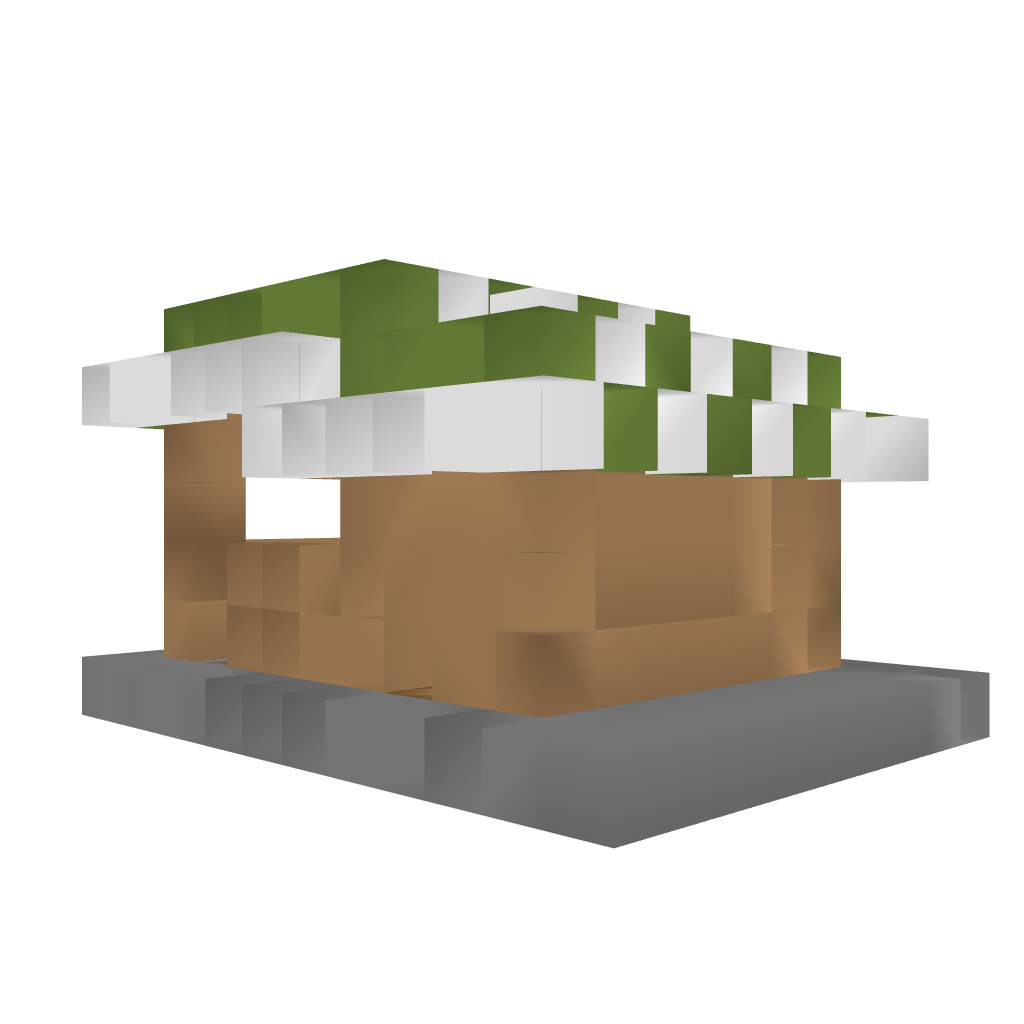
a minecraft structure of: Carnival Games #1 (Knock Down the Bottles) bad low quality